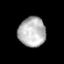
Tissue: prostate
Cell type: T cells
Senescence score: 0.2494
Nuclear area (px): 795
Mean DAPI intensity: 181.916